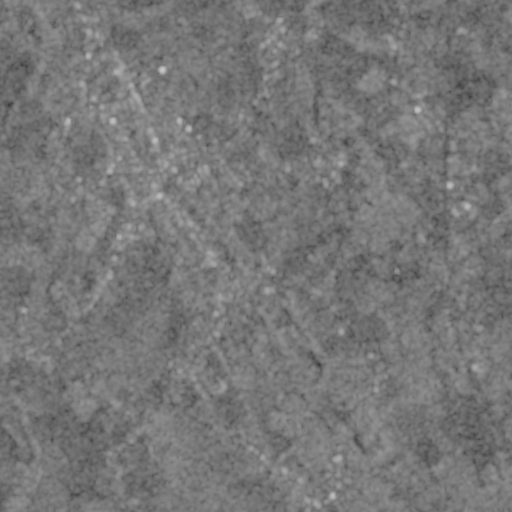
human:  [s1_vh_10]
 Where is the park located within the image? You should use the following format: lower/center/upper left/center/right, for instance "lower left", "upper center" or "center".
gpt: The park is located in the upper left of the image.
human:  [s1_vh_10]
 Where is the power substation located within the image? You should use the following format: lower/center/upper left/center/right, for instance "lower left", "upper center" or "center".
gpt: The power substation is located in the upper center of the image.
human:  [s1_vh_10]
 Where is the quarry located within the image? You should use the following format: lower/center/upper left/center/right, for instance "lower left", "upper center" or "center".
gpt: The quarry is located in the center right of the image.
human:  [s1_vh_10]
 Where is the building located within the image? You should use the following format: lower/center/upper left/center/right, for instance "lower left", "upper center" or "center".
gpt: There is no building in the image.

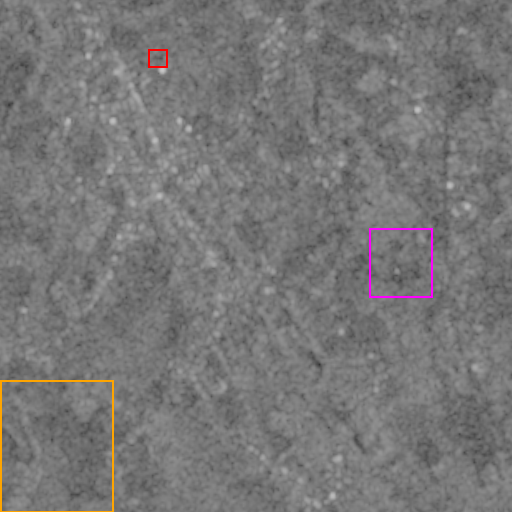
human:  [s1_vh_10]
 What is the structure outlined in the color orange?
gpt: The structure outlined in orange is a crop field.
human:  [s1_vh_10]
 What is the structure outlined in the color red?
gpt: The structure outlined in red is a park.
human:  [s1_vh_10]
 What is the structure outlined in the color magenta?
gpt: The structure outlined in magenta is a quarry.
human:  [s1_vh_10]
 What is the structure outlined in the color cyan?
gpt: There is no cyan outline.